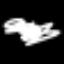
Label: frog